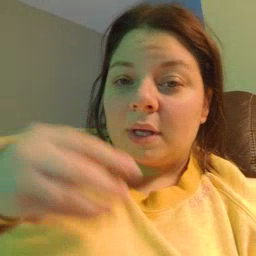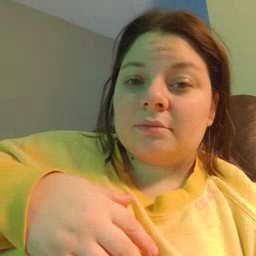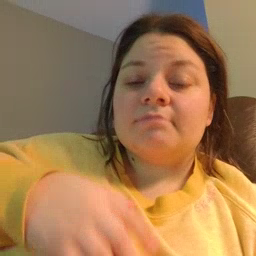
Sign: story